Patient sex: F
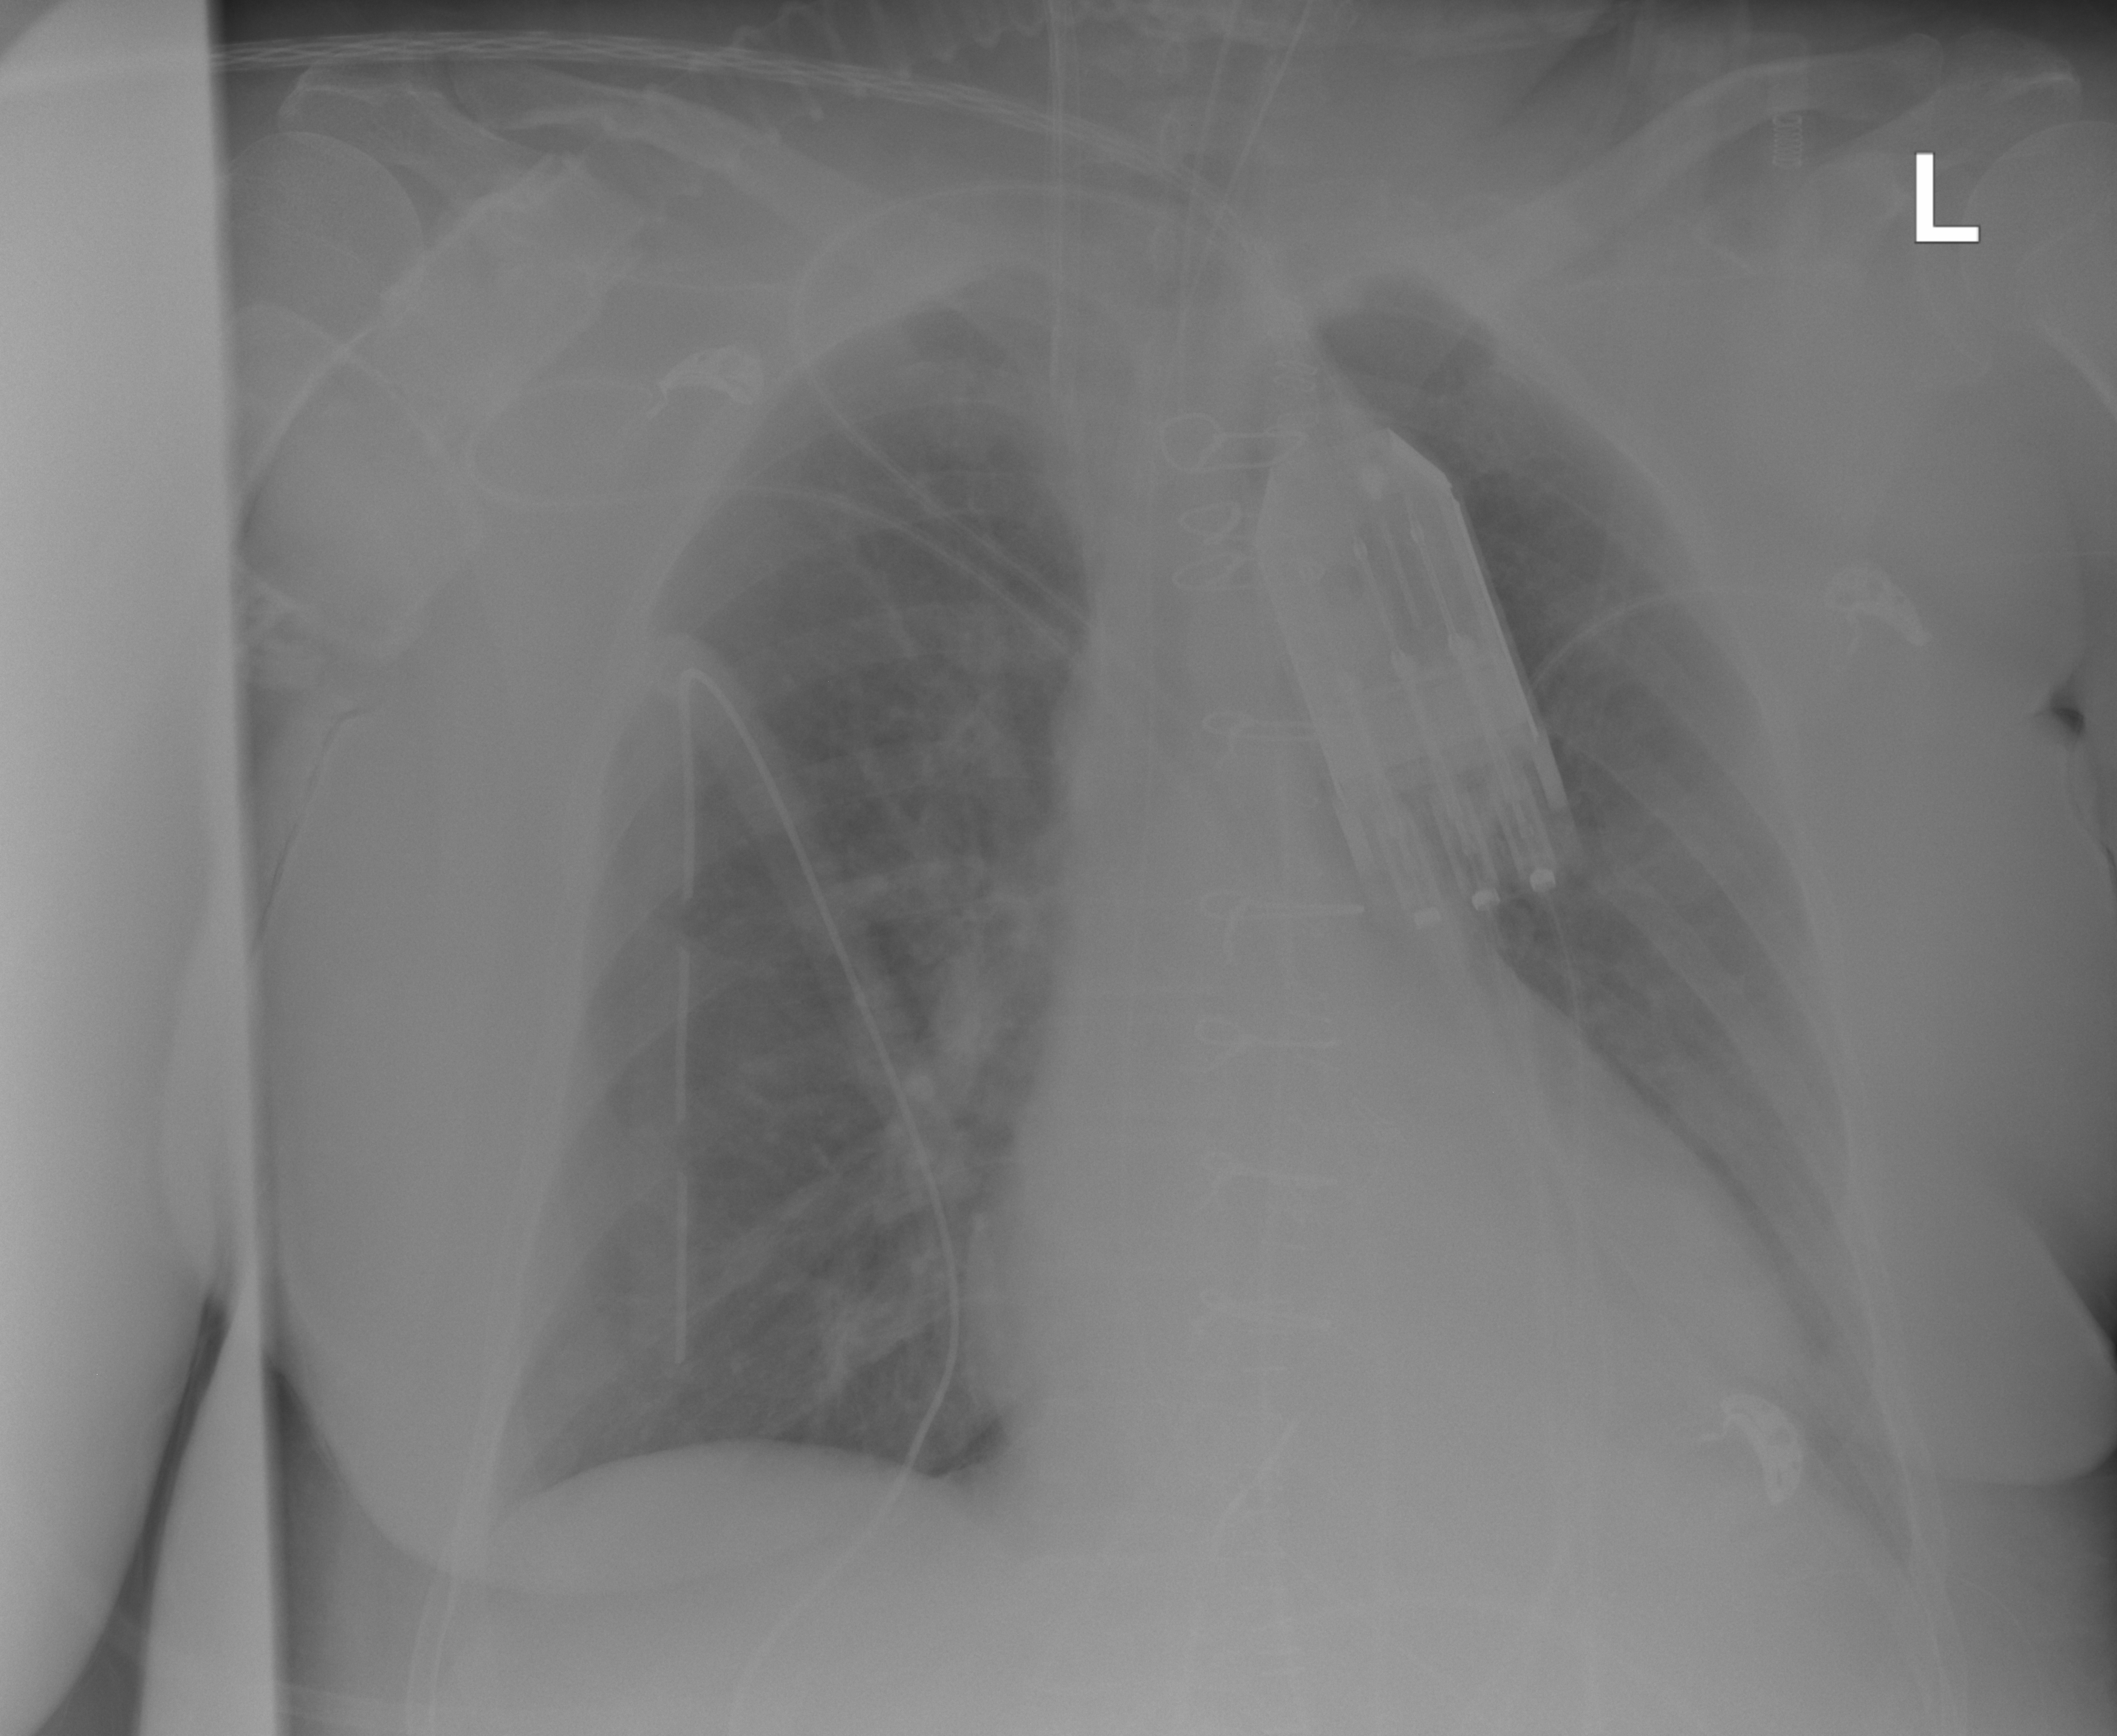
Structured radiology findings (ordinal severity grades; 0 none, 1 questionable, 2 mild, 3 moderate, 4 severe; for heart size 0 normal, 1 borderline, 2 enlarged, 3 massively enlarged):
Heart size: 0
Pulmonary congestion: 0
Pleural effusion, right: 0
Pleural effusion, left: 1
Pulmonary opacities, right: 1
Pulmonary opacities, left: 0
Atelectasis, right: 2
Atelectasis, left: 0